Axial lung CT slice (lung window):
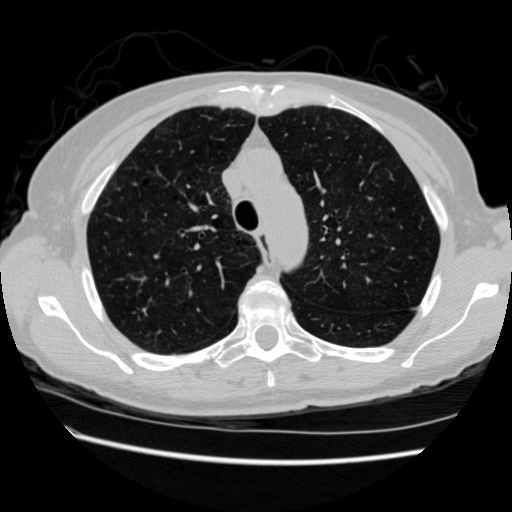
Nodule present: no